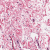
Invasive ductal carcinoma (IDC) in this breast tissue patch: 0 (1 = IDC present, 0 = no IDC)